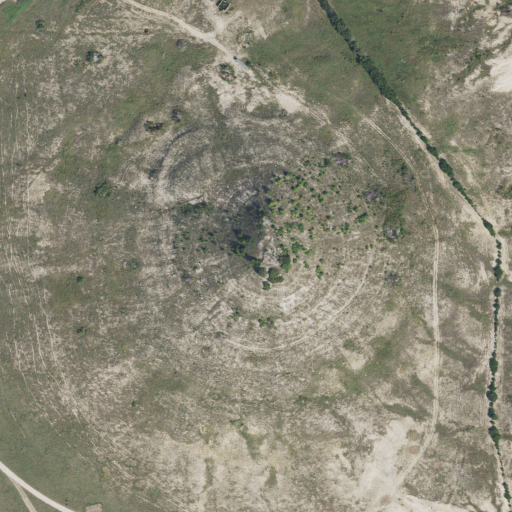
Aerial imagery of mountain in Texas named Lone Mountain containing grassland and shrub